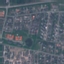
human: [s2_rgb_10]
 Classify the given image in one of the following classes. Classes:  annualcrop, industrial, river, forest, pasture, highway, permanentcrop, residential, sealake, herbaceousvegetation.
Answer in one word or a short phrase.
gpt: Residential